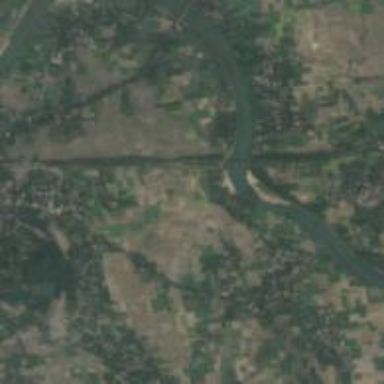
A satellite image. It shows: Beautiful view of river.